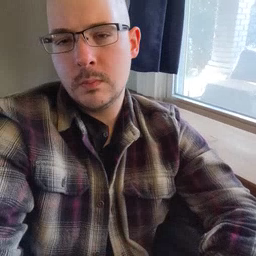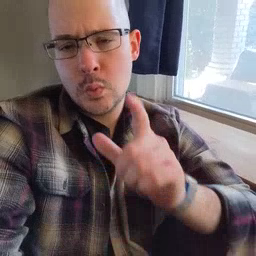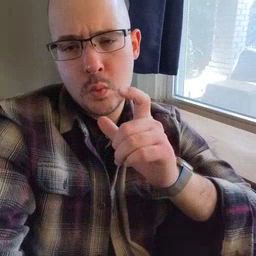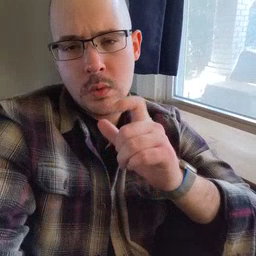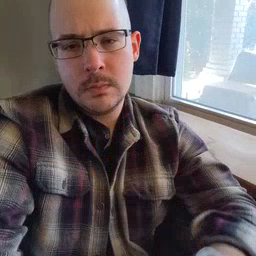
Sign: who